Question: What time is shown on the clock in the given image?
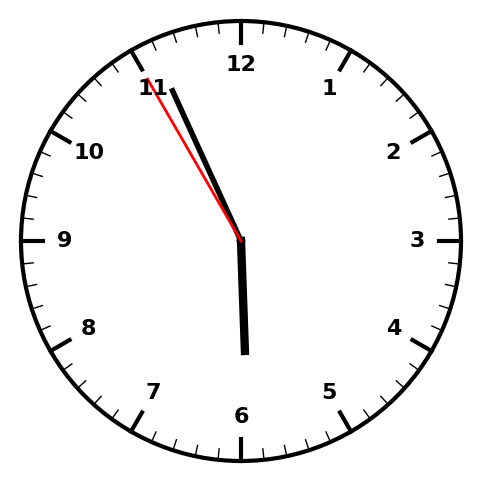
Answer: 05:55:55